Question: I used the 'tabsetpanel()' function to create tabs for two different graphs. However, I'm running into the problem where the title of the graph is really close to the tabs and there isn't any spacing. It looks like it's squished together, so I'm wondering how I can create spacing between the tab panel and the graph? I have a shiny widget on the left side that is controlling the graph on the right side. Here is an example of my code:
'''
tabPanel("Name",
sidebarLayout(
sidebarPanel(
selectInput(
<shiny widget coding is here>
)
),
mainPanel(
tabsetPanel(
tabPanel("graphname", plotlyOutput("graph1")),
tabPanel("graphname2", plotlyOutput("graph2"))
)
)
)
)
'''
So as you can see there is the tabsetPanel and then the tabpanels that have the graph. But there's no spacing between the graphs and tabsetpanel bar, which looks like this:

How can I fix this?
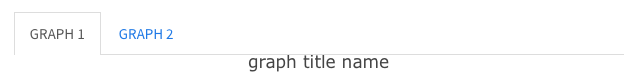
Answer: Quick and dirty, using 'br()' just before the plot. 'br()' is a HTML-Linebreak:
'''
library(shiny)
library(plotly)
runApp(list(
ui = fluidPage(tabPanel("Name",
sidebarLayout(
sidebarPanel(
),
mainPanel(
tabsetPanel(
tabPanel("graphname", br(), plotlyOutput("graph1")),
tabPanel("graphname2", plotlyOutput("graph2"))
)
)
)
)),
server = function(input, output) {
output$graph1 <- renderPlotly({
plot_ly(mtcars)%>% layout(title = "With Space")
})
output$graph2 <- renderPlotly({
plot_ly(mtcars)%>% layout(title = "Without Space")
})
}
))
'''
<URL>